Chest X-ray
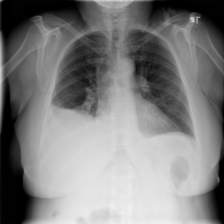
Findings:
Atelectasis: negative
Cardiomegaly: negative
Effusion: positive
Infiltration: negative
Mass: negative
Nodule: negative
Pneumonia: negative
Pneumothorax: negative
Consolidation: negative
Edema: negative
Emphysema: negative
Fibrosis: negative
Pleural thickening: negative
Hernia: negative